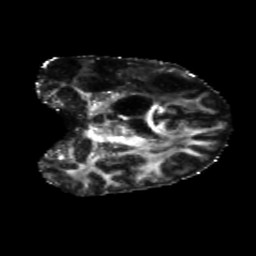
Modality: FA
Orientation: coronal
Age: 46
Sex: male
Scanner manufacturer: siemens
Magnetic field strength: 3 T
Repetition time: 5.25 s
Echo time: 0.08 s